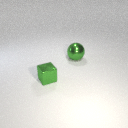
large green metal sphere to the right of small green metal cube